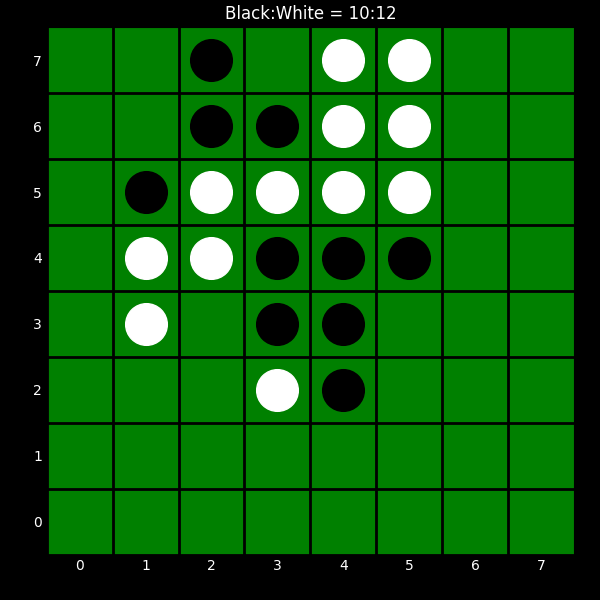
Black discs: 10
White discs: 12